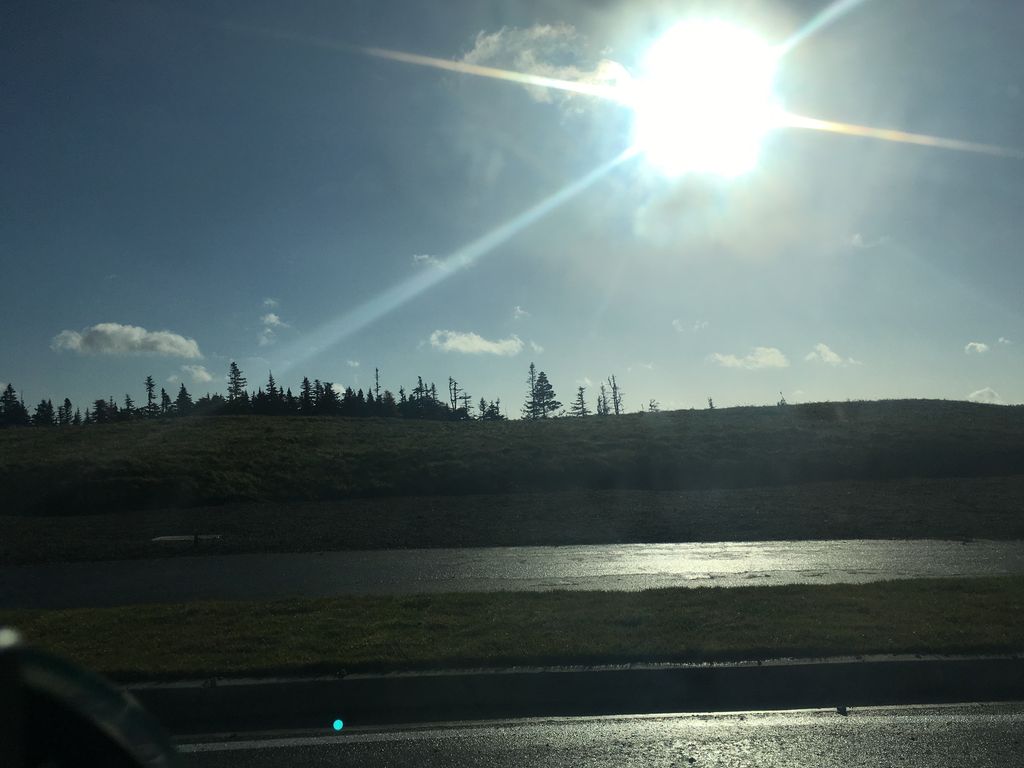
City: st_johns